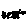
Label: tree